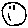
Label: circle